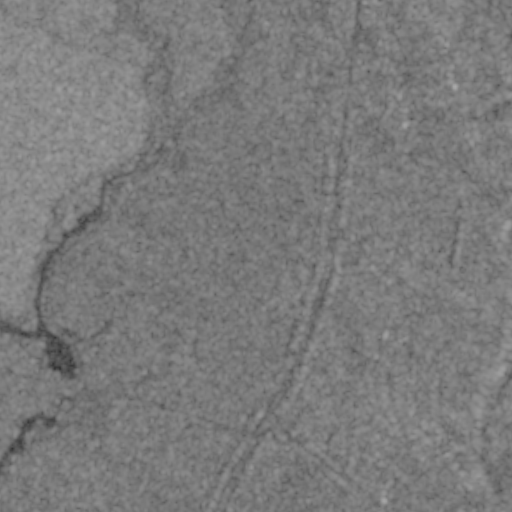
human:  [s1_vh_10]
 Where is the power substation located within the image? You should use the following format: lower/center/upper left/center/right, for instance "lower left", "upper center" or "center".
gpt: The power substation is located in the lower center of the image.
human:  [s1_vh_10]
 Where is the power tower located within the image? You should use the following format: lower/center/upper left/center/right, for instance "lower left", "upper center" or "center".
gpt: The power tower is located in the lower center of the image.
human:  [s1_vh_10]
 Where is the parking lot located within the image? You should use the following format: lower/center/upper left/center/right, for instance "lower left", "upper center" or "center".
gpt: There is no parking lot in the image.

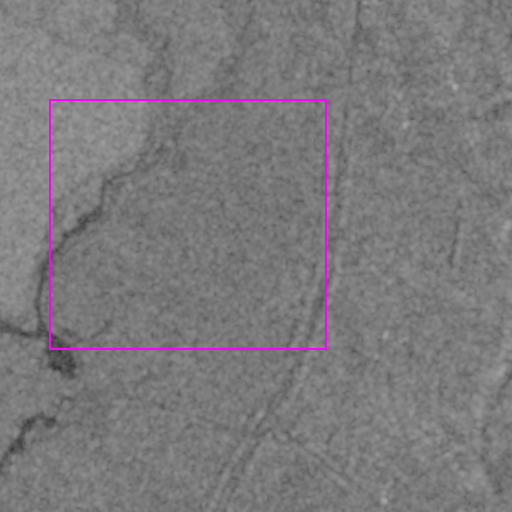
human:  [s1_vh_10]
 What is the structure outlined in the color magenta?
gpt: The structure outlined in magenta is a crop field.
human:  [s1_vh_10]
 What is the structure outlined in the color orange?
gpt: There is no orange outline.